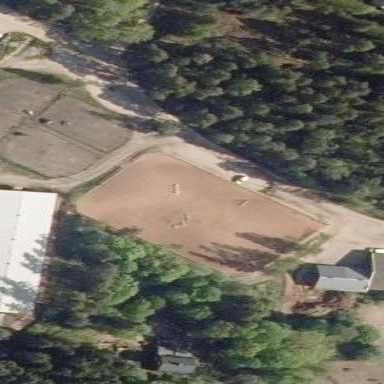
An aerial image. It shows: Paddock surrounded by fence for animal keeping.